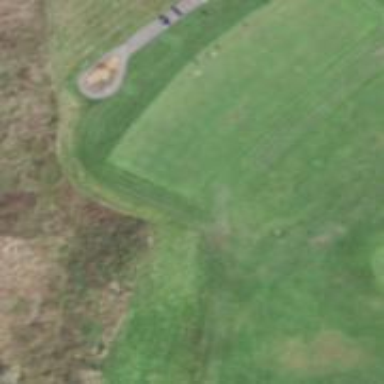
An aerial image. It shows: Golf tee.